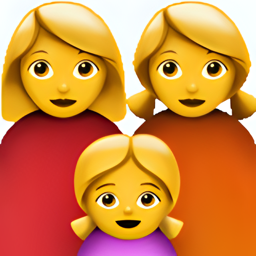
Name: family woman woman girl
Emoji: 👩‍👩‍👧
Group: People & Body
Sub-group: family